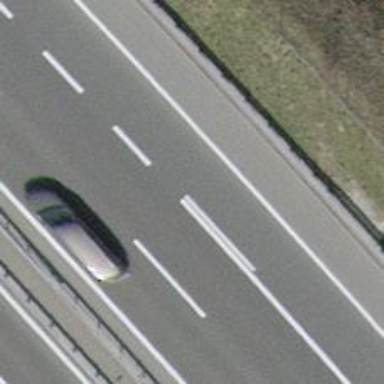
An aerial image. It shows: Asphalt motorway link.